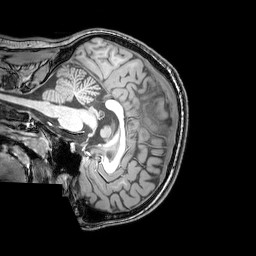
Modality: T1w
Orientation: sagittal
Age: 23
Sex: male
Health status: healthy
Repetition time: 0.081 s
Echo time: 0.037 s